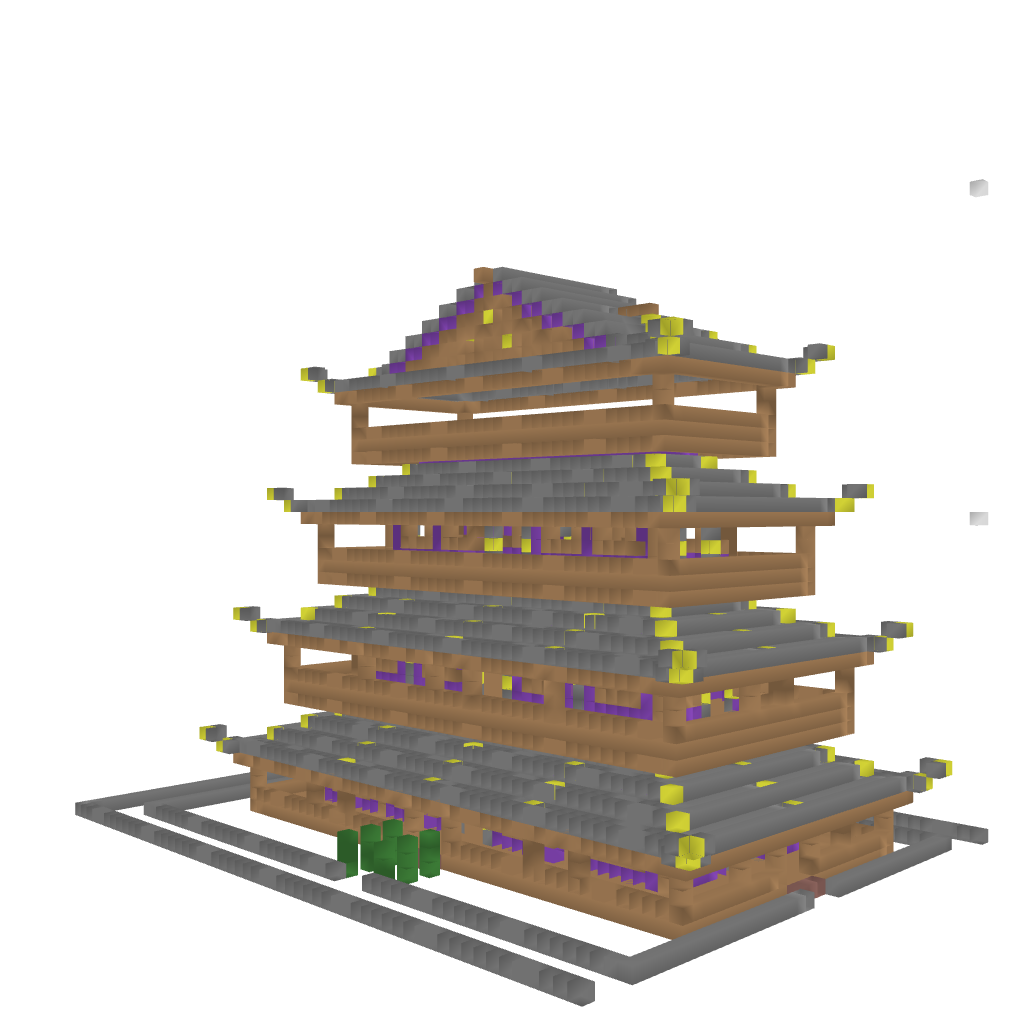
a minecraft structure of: -- The Bagel Pagoda -- a japanese style house with 4 floors made out of wood and stone high quality